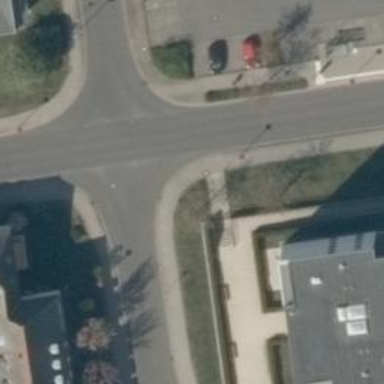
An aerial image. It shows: Residential road with sidewalks on both sides.